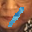
Label: 1